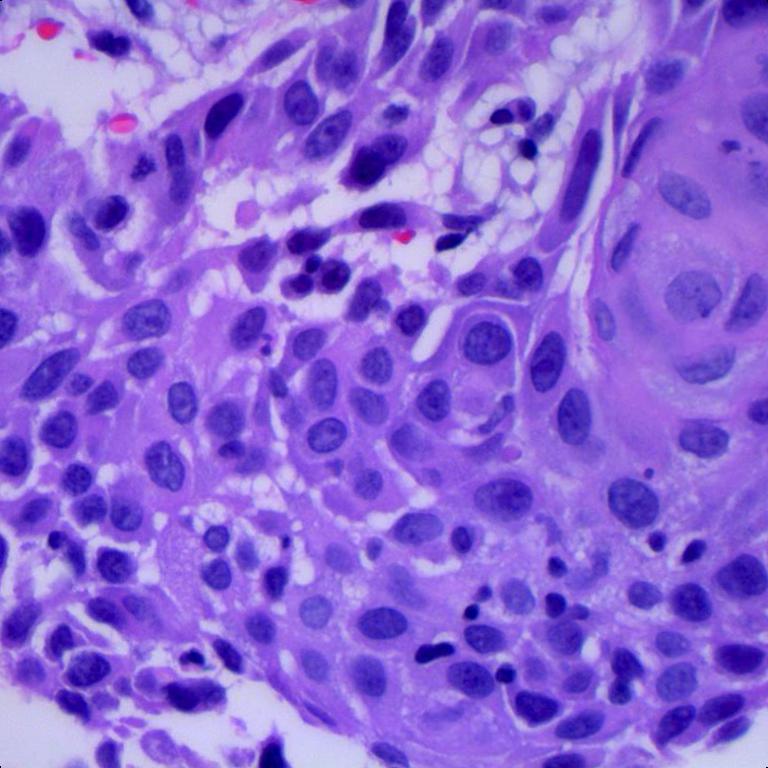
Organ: lung
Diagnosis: squamous carcinomas